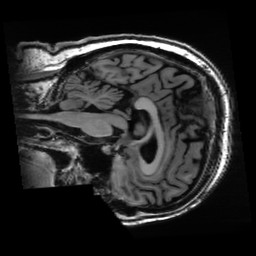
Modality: T1w
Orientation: sagittal
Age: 53
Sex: male
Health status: healthy
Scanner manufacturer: ge
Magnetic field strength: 3 T
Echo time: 0.0052 s